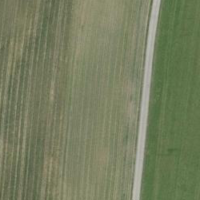
EUNIS habitat code: 52
Species observed at this site:
Cyperus esculentus